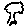
Label: tree